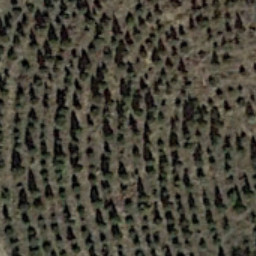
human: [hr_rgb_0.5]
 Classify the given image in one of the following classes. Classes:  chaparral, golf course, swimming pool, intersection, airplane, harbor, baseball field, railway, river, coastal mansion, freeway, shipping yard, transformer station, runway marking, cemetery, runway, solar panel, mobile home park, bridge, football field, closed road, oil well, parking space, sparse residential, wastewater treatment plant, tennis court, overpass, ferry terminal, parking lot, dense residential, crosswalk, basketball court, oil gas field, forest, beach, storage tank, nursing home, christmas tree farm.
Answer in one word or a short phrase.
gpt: christmas tree farm